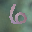
Label: 6